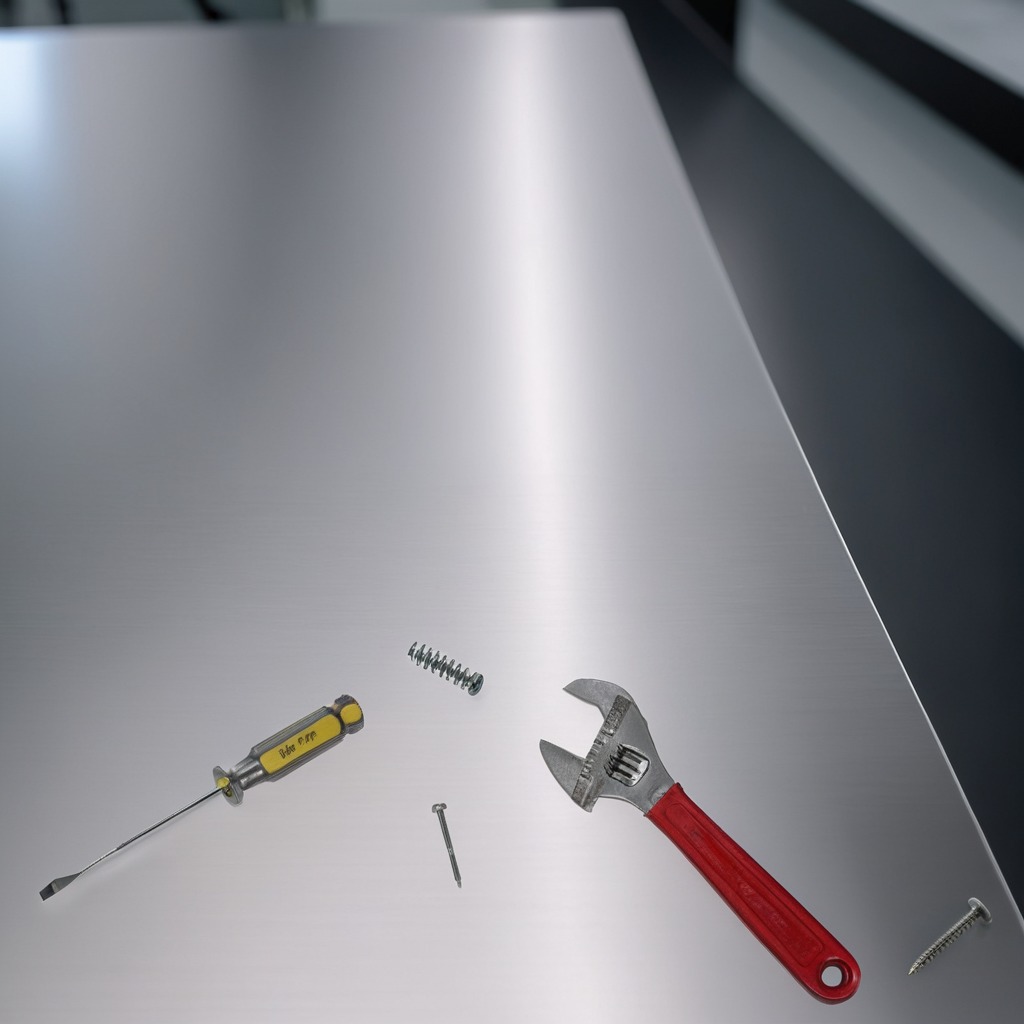
A metal machine screw, an iron nail, a coiled metal spring, a screwdriver, and a wrench are lying on the stainless steel table in a high-end prototyping lab.